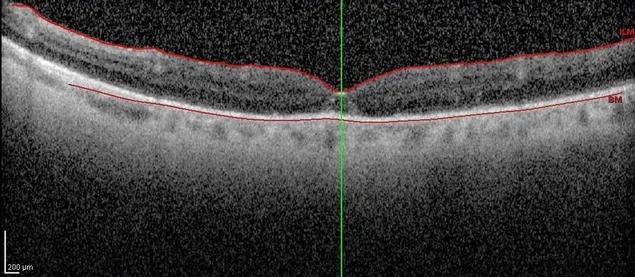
SD-OCT demonstrated 5 days after surgery the closure of the FTMH and restoration of the anatomical architecture.
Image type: ophthalmic_imaging (oct)